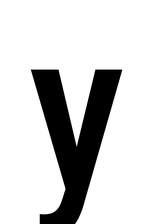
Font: Roboto_Condensed_Medium